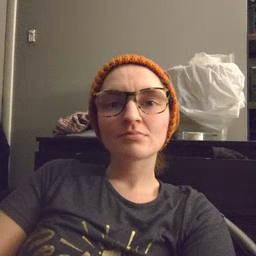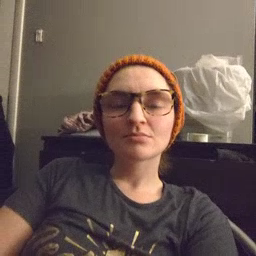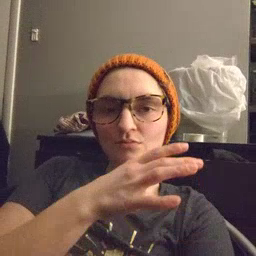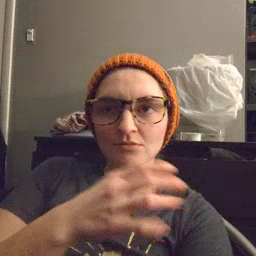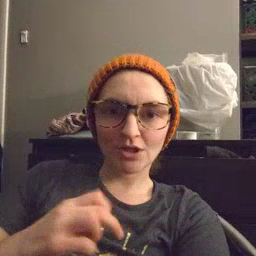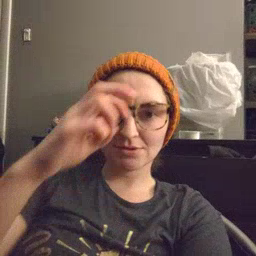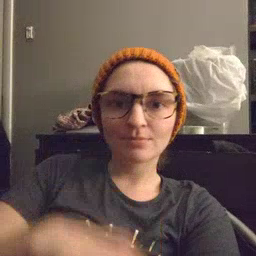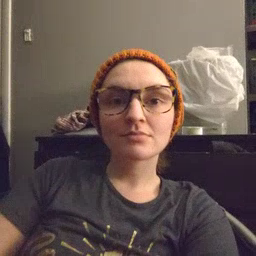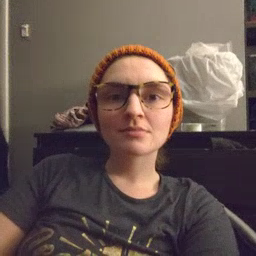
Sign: stairs